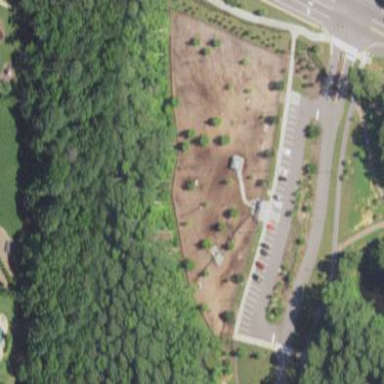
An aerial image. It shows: Dog park for leisure land.